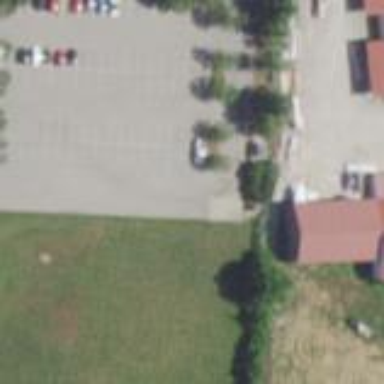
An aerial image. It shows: Parking area with asphalt surface.